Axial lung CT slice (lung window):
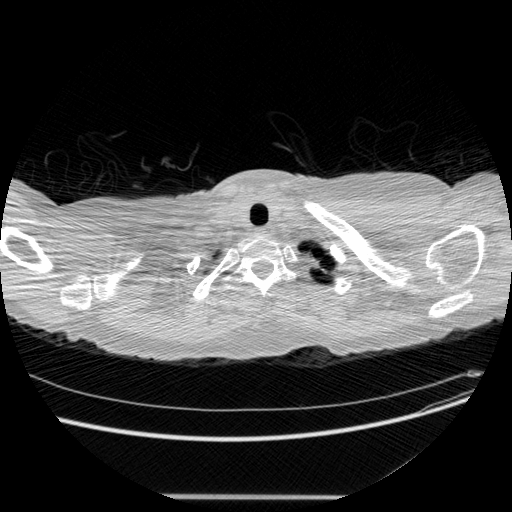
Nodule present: no